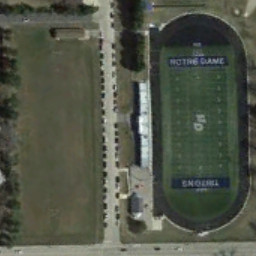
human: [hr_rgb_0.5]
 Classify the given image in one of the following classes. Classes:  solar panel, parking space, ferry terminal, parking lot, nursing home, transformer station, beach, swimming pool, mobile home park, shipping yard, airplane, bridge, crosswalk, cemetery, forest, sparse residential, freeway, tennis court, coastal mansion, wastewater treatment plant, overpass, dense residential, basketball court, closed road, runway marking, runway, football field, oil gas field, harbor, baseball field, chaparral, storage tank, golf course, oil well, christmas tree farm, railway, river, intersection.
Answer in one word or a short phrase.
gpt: football field